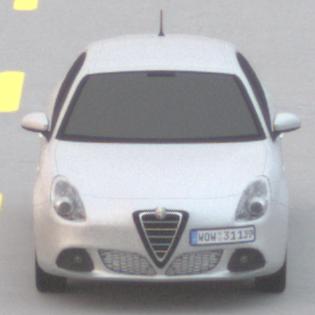
Make: Alfa Romeo
Model: Giulietta 1.4 TB 16V
Detailed model: Giulietta (940)
Model produced from: 2010/05
Model produced until: 2013/03
Doors: 5
Color: white
Road condition: dry road
Daytime: sunrise or sunset
Contrast: low contrast